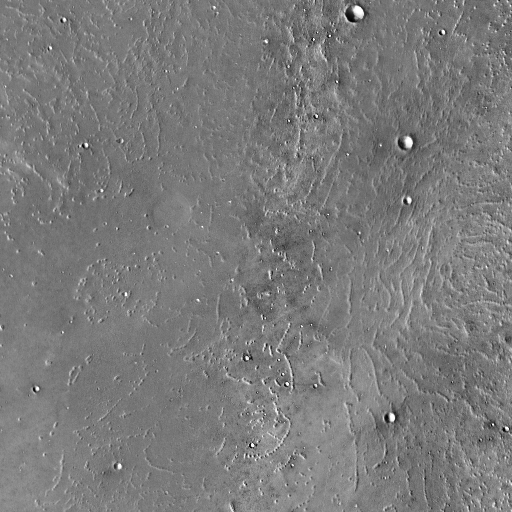
Crater classes present: Background, Other, Layered, Buried